Question: Using data UKDriverDeaths
Attempting to use Holt-Winters prediction function & ggplot().
Basically reproduce the data in ggplot.
'''
data('UKDriverDeaths')
past <- window(UKDriverDeaths, end = c(1982, 12))
hw <- HoltWinters(past)
pred <- predict(hw, n.ahead = 10)
plot(hw, pred, ylim = range(UKDriverDeaths))
lines(UKDriverDeaths)
'''

I'd like to show what holt winters predicts starting in 1983 against the actual data.
The 2 problems are:
1) ggplot doesn't understand ts data.
2) Using HoltWinters() uses ts data, not zoo (dates or xts). I need the prediction & the actual data at the cut point to show (usually + geom_line(aes()) does this)
If confidence intervals were possible that would be great.
Thanks so much, absolutely stuck
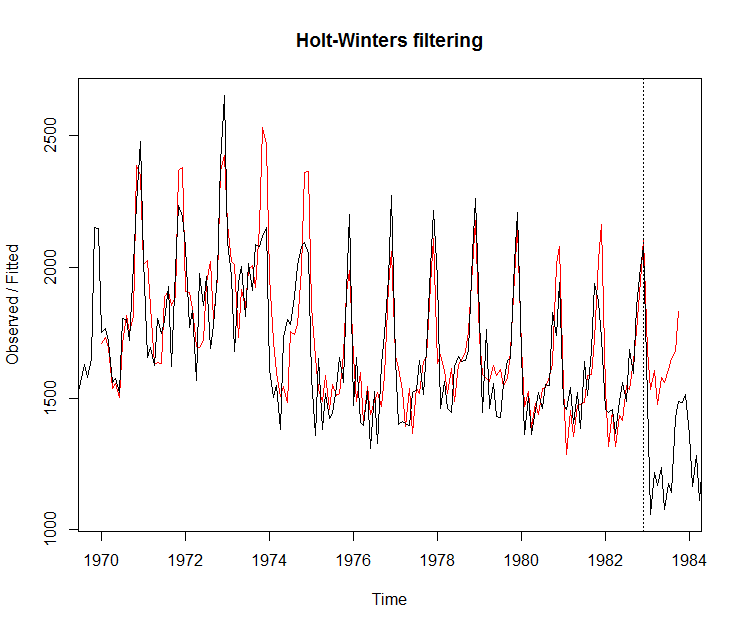
Answer: I'm using 'xts' to merge the data automatically.
'''
library(xts)
ts_pred <- ts(c(hw$fitted[, 1], pred), start = 1970, frequency = 12)
df <- merge(as.xts(ts_pred), as.xts(UKDriverDeaths))
names(df) <- c("predicted", "actual")
ggplot(df, aes(x=as.POSIXct(index(df)))) +
geom_line(aes(y=predicted), col='red') +
geom_line(aes(y=actual), col='black') +
theme_bw() +
geom_vline(xintercept=as.numeric(as.POSIXct("1982-12-01")), linetype="dashed") +
labs(title="Holt-Winters filtering
", x="Time", y="Observed / Fitted") +
theme(plot.title = element_text(size=18, face="bold"))
'''